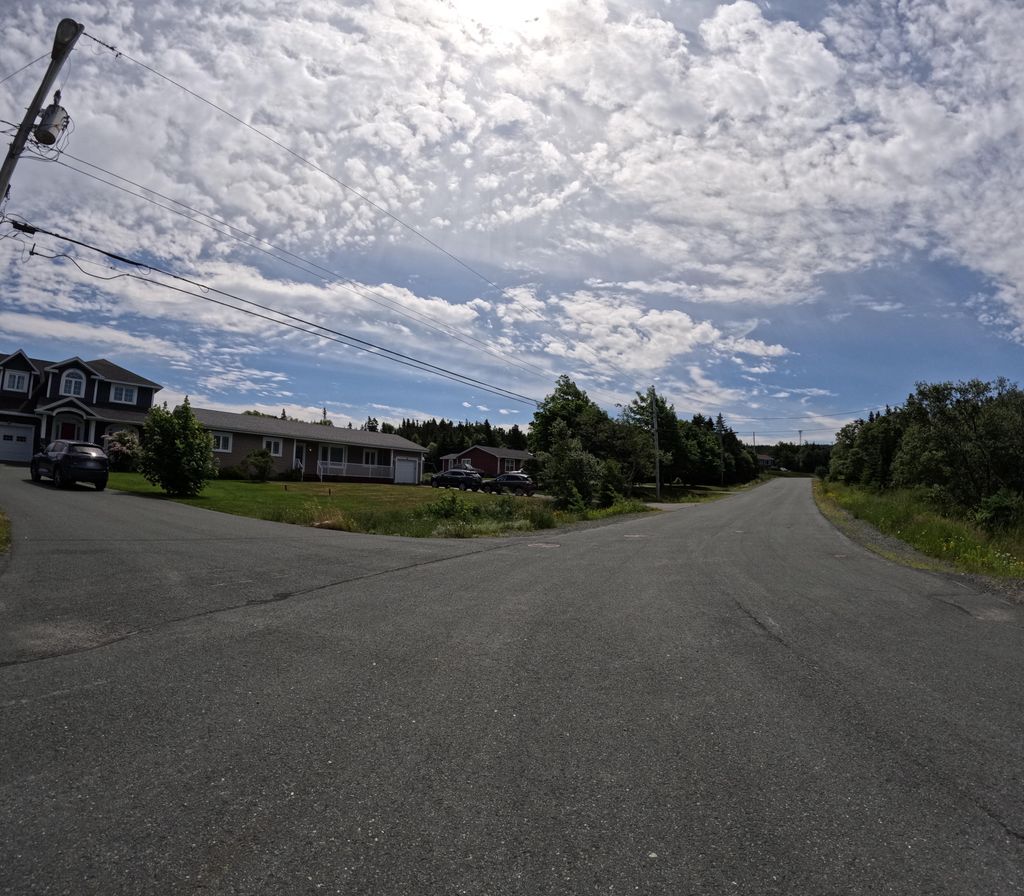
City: st_johns